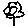
Label: flower